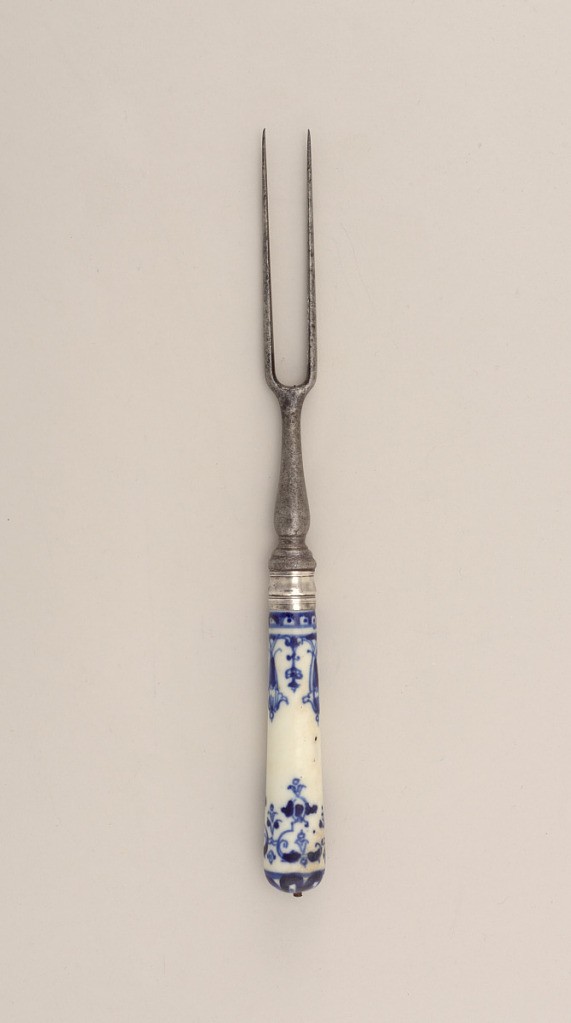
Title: Two-Tined Fork with Porcelain Handle (Paired with Knife)
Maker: Saint-Cloud Porcelain Manufactory, French, active by 1693 - 1766
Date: ca. 1730
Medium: soft paste porcelain, vitreous enamel, steel, silver
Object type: fork
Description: Two long curved tines, rounded shoulders, baluster-shaped neck. Silver ferrule with horizontal bands. Tapering white porcelain handle with dark- blue floral and scrolled decoration. Button cap missing.